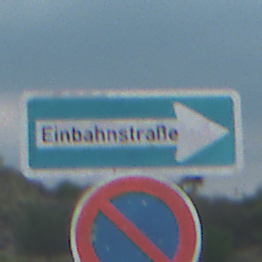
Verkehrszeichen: EinbahnstrasseRechtsweisend
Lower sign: EingeschraenktesHalteverbot
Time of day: MorningAfternoon
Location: Outdoor (Nature)
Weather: PartlyCloudy
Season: NotSpecified
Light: Natural